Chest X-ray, PA view. Patient: 48 years old, sex F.
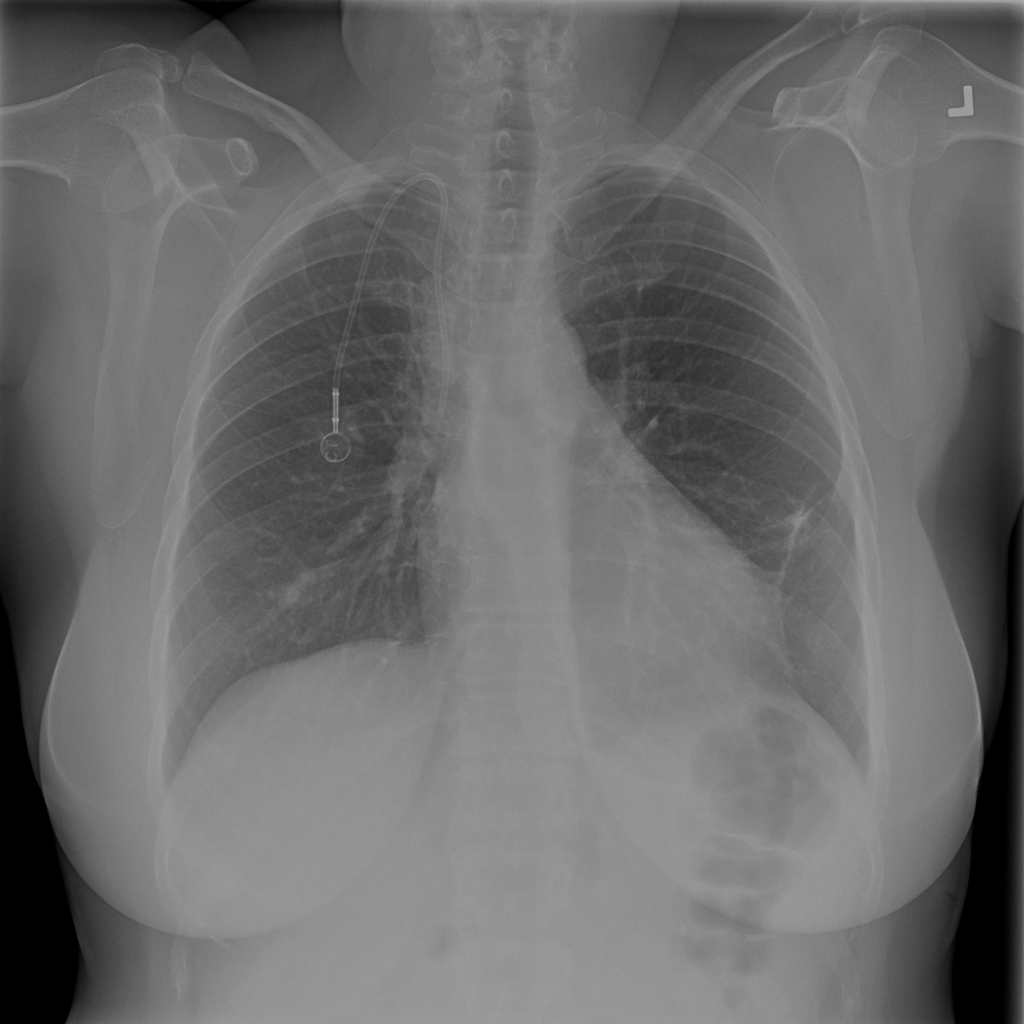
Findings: No Finding